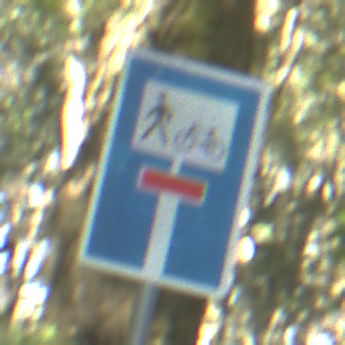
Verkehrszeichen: SackgasseRadverkehrFussgaengerDurchlaessig
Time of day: Midday
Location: Outdoor (Nature)
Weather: Clear
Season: NotSpecified
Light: Natural